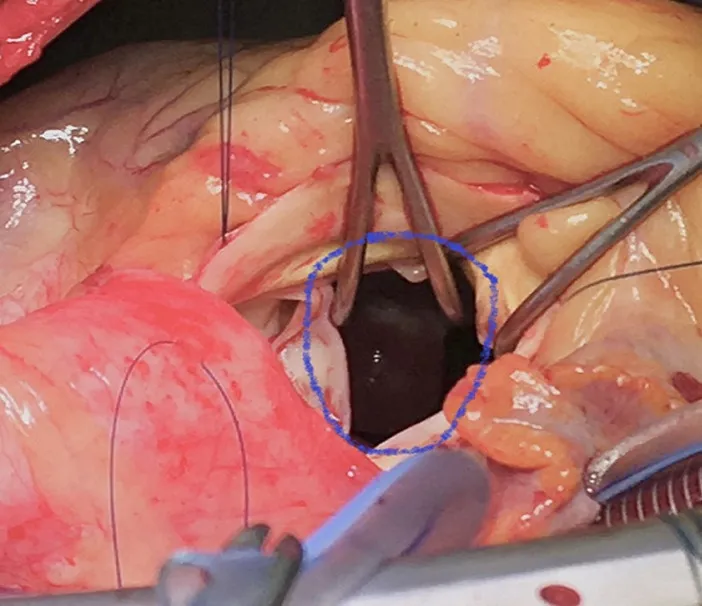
intraoperative findings: the mass pulled through the aortotomy.
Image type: medical_photograph (other_medical_photograph)